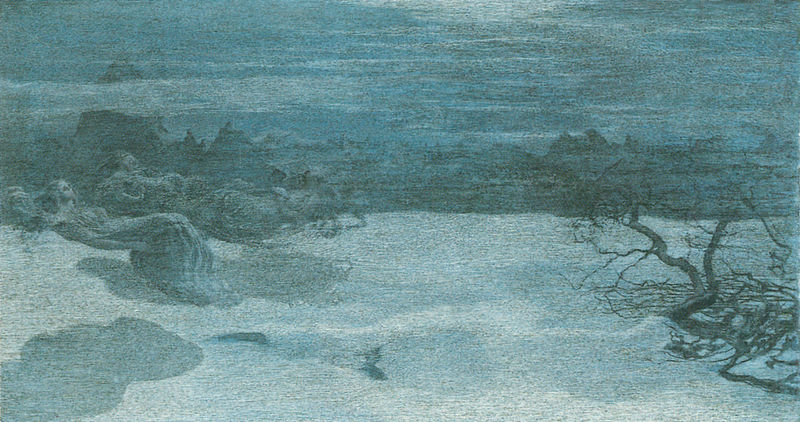
Titel: Il castigo delle lussuriose/ The Punishment of Lust
Künstler: Giovanni Segantini
Institution: Zürich, Kunsthaus
Schlagwörter: baum, berg, blau, felsen, himmel, meer, schatten, wasser, wolken, frauen, landschaft, äste, frau, grau, weiss, schnee, ast, wind, haare, berge, dorf, kahl, winter, figuren, sturm, liegend, kälte, radierung, geäst, gespenstisch, schneesturm